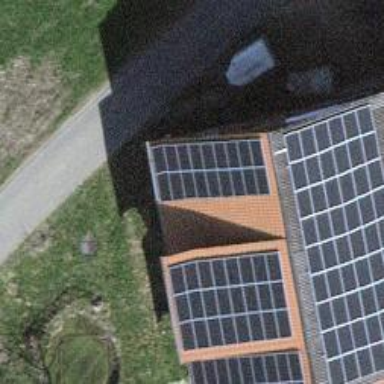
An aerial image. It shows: Solar power generator with photovoltaic panels.